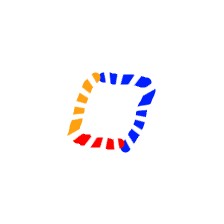
Shape: parallelogram